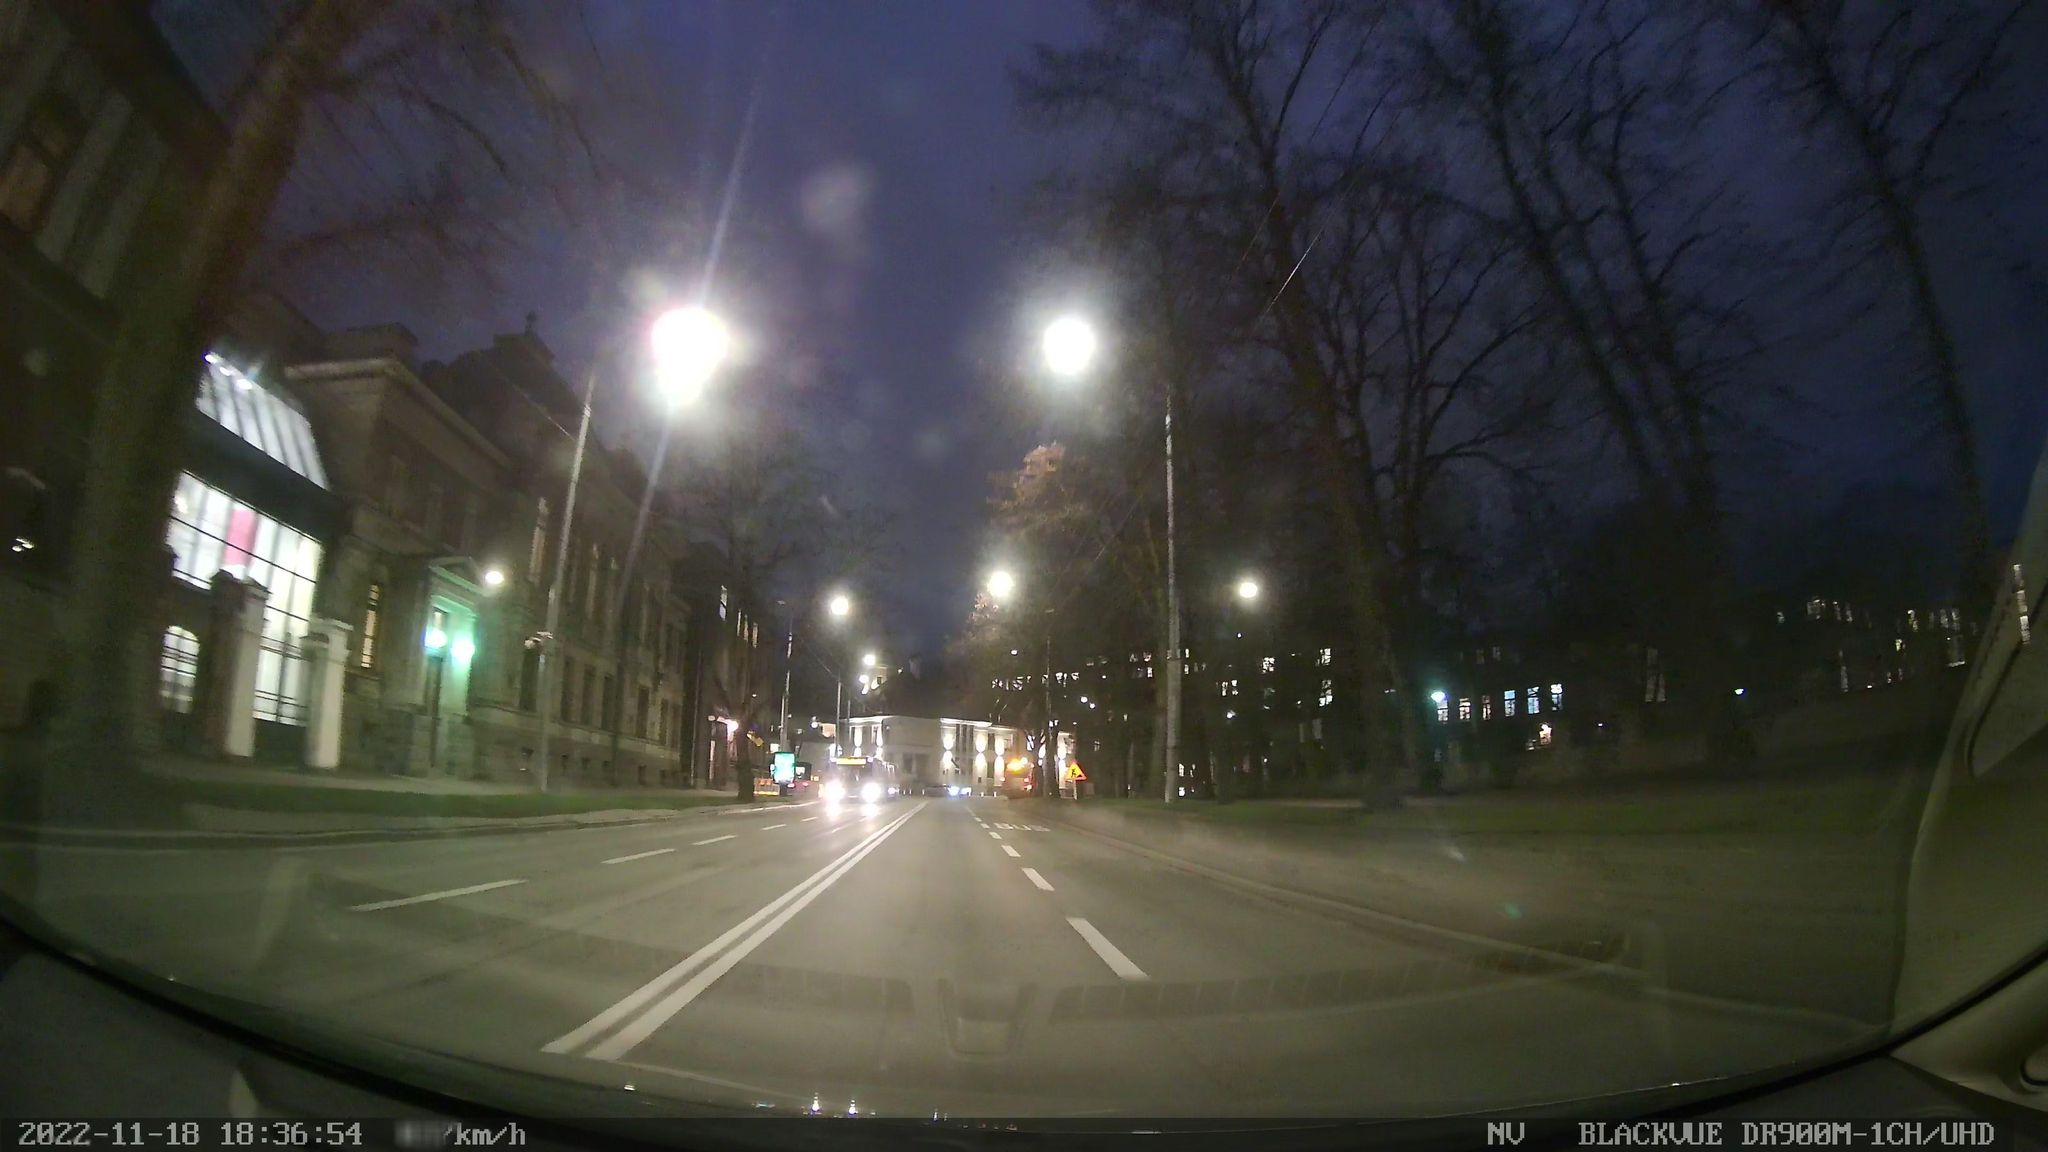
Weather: clear
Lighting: night
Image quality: slightly poor
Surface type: driving surface
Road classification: secondary
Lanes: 2
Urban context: urban centre
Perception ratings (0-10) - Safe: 1.5, Lively: 4.93, Beautiful: 5.8, Boring: 4.56, Depressing: 1.27, Wealthy: 3.17